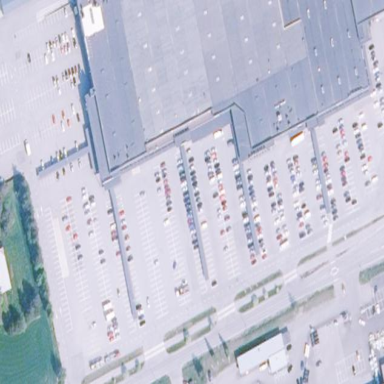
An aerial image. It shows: Parking area.